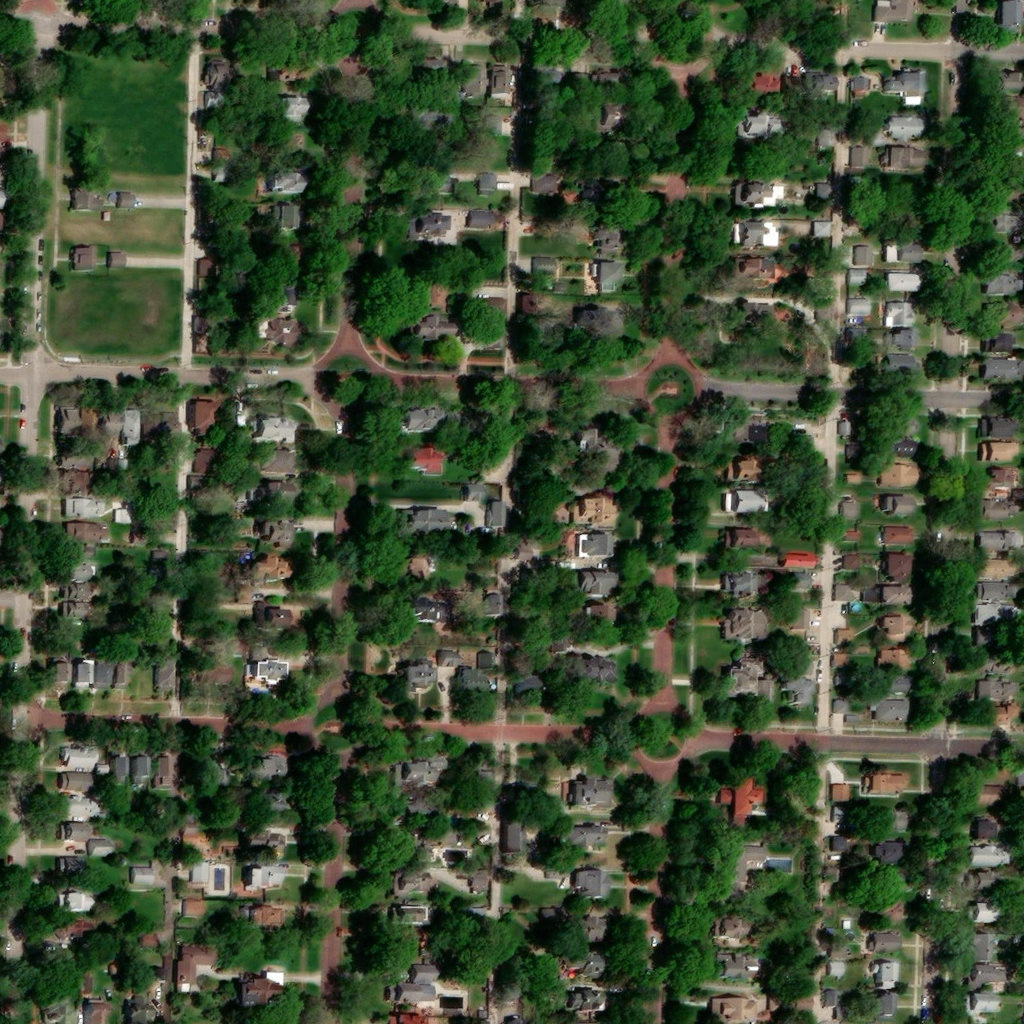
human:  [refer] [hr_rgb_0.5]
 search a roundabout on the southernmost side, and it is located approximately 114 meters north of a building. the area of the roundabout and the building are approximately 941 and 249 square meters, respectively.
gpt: <box>[[60, 67, 68, 76, 0]]</box>

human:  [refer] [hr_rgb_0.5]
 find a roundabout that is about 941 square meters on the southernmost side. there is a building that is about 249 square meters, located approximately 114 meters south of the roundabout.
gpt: <box>[[60, 67, 68, 76, 0]]</box>